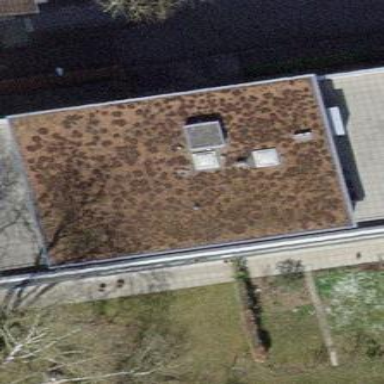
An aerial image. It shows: House with flat roof.